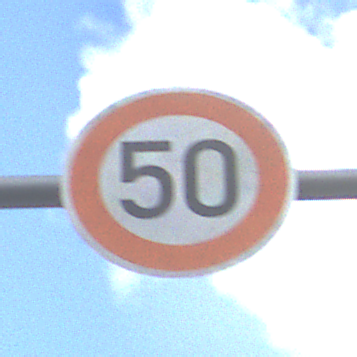
Verkehrszeichen: Geschwindigkeit50
Umgebung: Outdoor, Suburban
Tageszeit: MorningAfternoon
Wetter: PartlyCloudy
Licht: Natural
Jahreszeit: NotSpecified
Kontrast: LowContrast